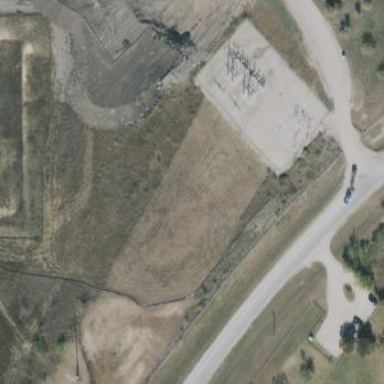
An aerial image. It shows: Power substation.